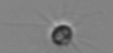
Label: Calciopappus